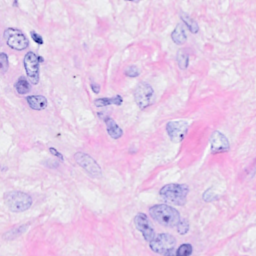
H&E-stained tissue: Breast